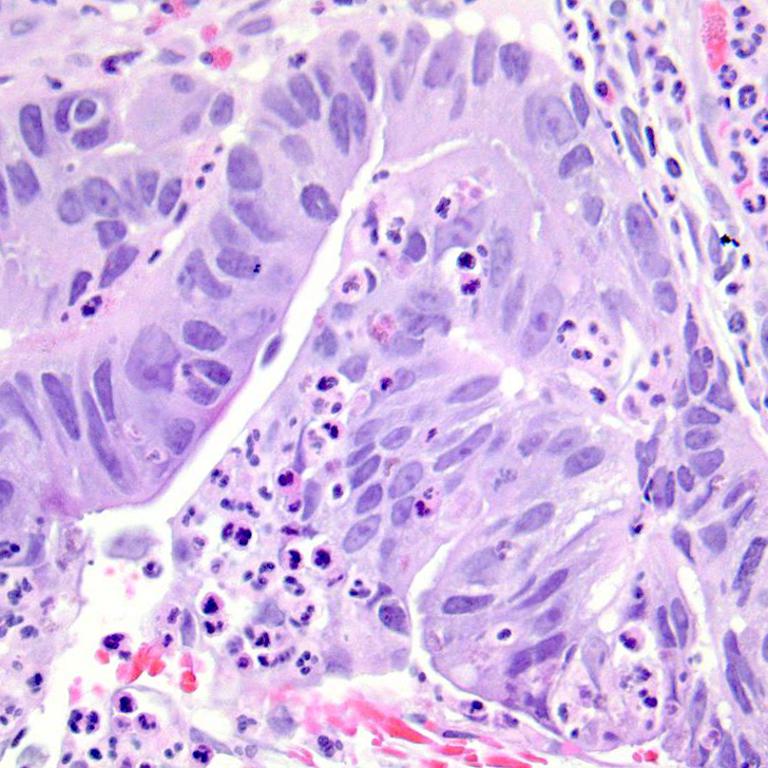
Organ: colon
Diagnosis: adenocarcinomas